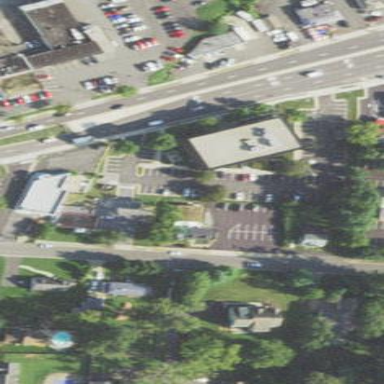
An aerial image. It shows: Retail area.